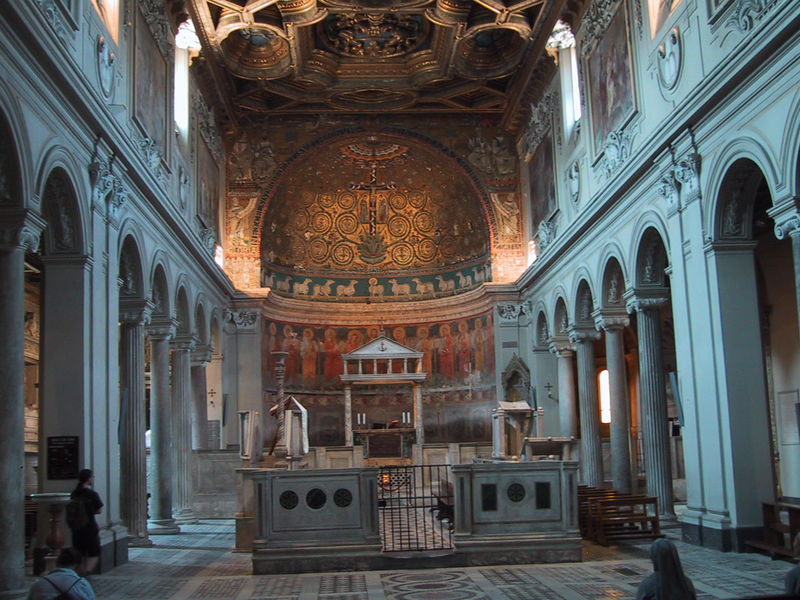
Titel: San Clemente in Rom
Standort: Rom, S. Clemente (EU - I - Latium)
Schlagwörter: gemälde, gott, weiß, licht, raum, säulen, kirche, gold, decke, leer, wandmalerei, stuck, galerie, foto, stile, arkade, lamm, kreuz, mosaik, altar, lettner, mittelschiff, obergaden, kreuzigung, apsis, romanik, chor, heilige, jünger, verschieden, flachdach, apis, evangelisten, byzantinisch, leere kirche, mix